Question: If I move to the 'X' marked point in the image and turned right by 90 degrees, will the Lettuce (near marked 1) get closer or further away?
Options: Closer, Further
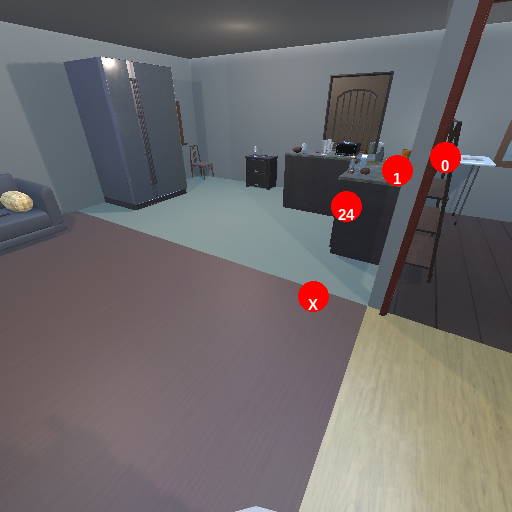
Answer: Closer